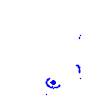
Particle: kaon